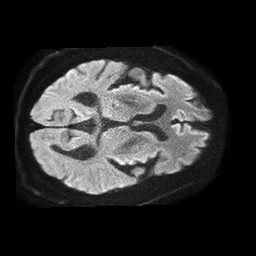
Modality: TRACE
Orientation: axial
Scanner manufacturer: philips
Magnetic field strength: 1.5 T
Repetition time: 4.6 s
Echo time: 0.08631 s